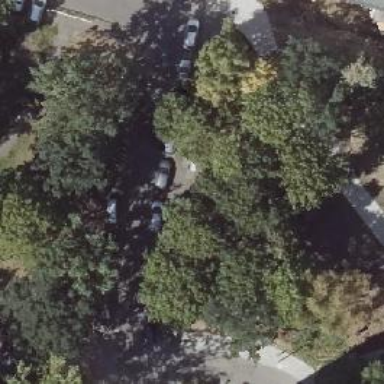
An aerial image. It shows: Residential road with asphalt surface. The right sidewalk also has asphalt surface. There is parallel parking lane on the left side of the road.